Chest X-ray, PA view. Patient: 60 years old, sex M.
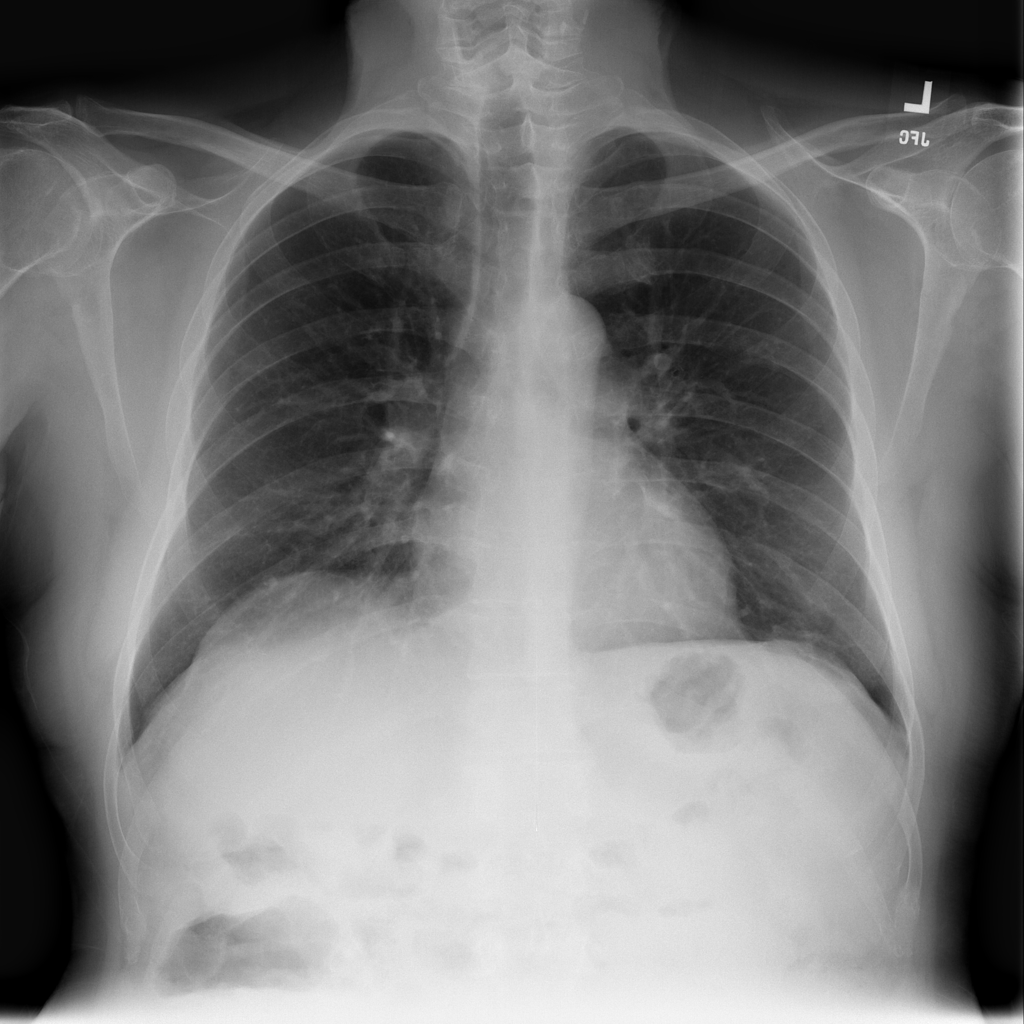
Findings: No Finding